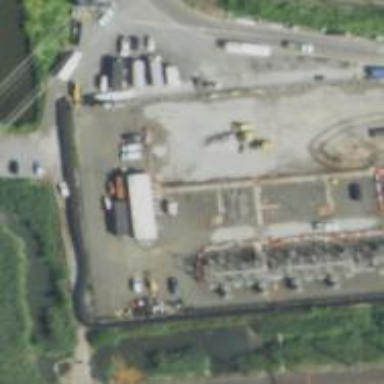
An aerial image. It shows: Transmission-level power substation.